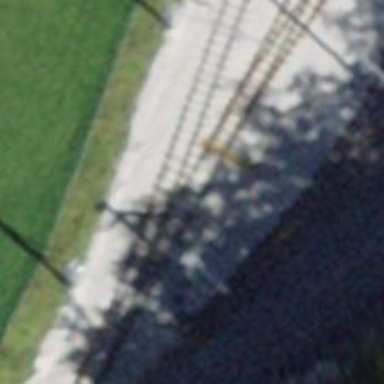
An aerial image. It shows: Railway switch.